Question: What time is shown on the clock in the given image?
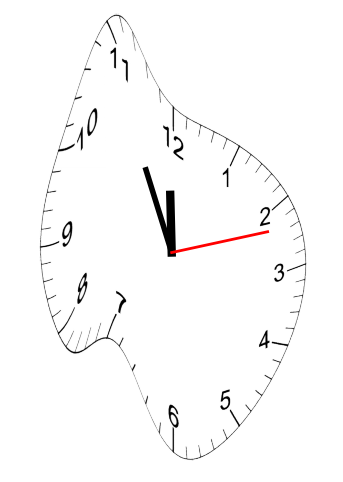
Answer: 11:55:12